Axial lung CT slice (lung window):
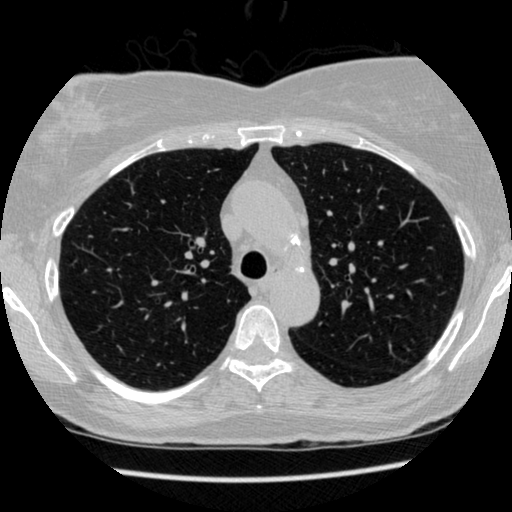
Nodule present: no